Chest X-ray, PA view. Patient: 37 years old, sex M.
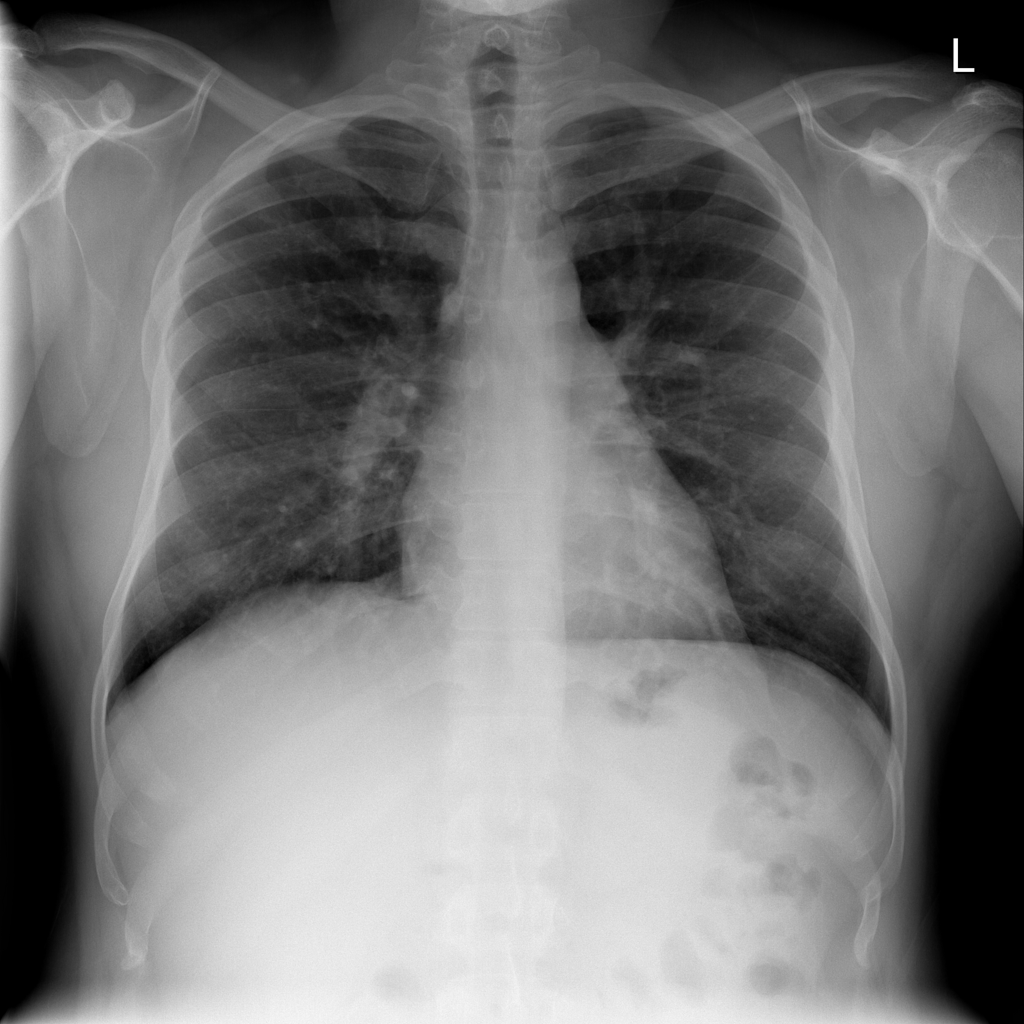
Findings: No Finding